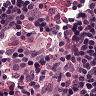
Metastatic tissue present: no